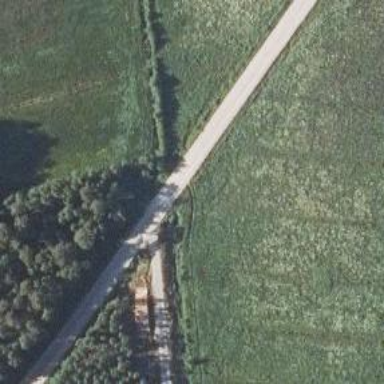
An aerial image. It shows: Culvert tunnel.